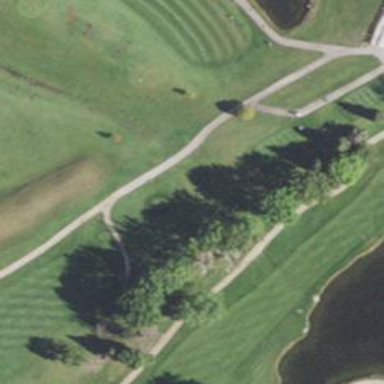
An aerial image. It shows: Path for both roads and golfers.